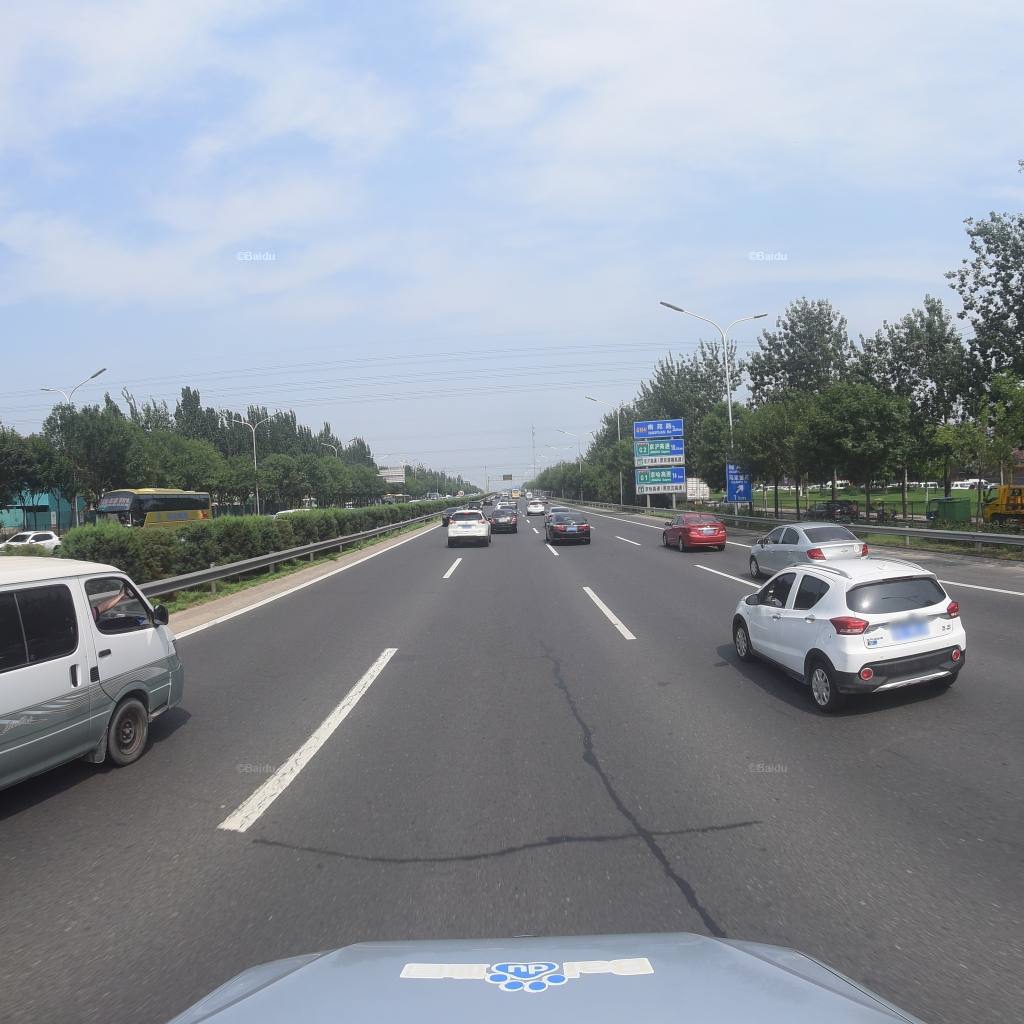
Region: Fengtai
Road damage annotations: transverse patch, longitudinal patch